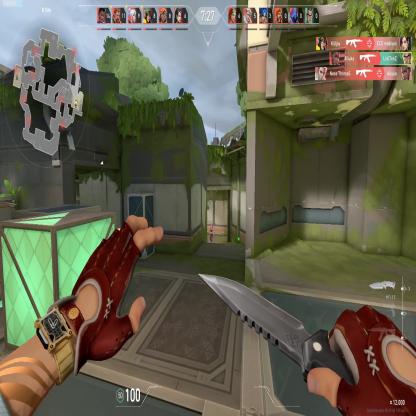
Label: enemy